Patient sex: M
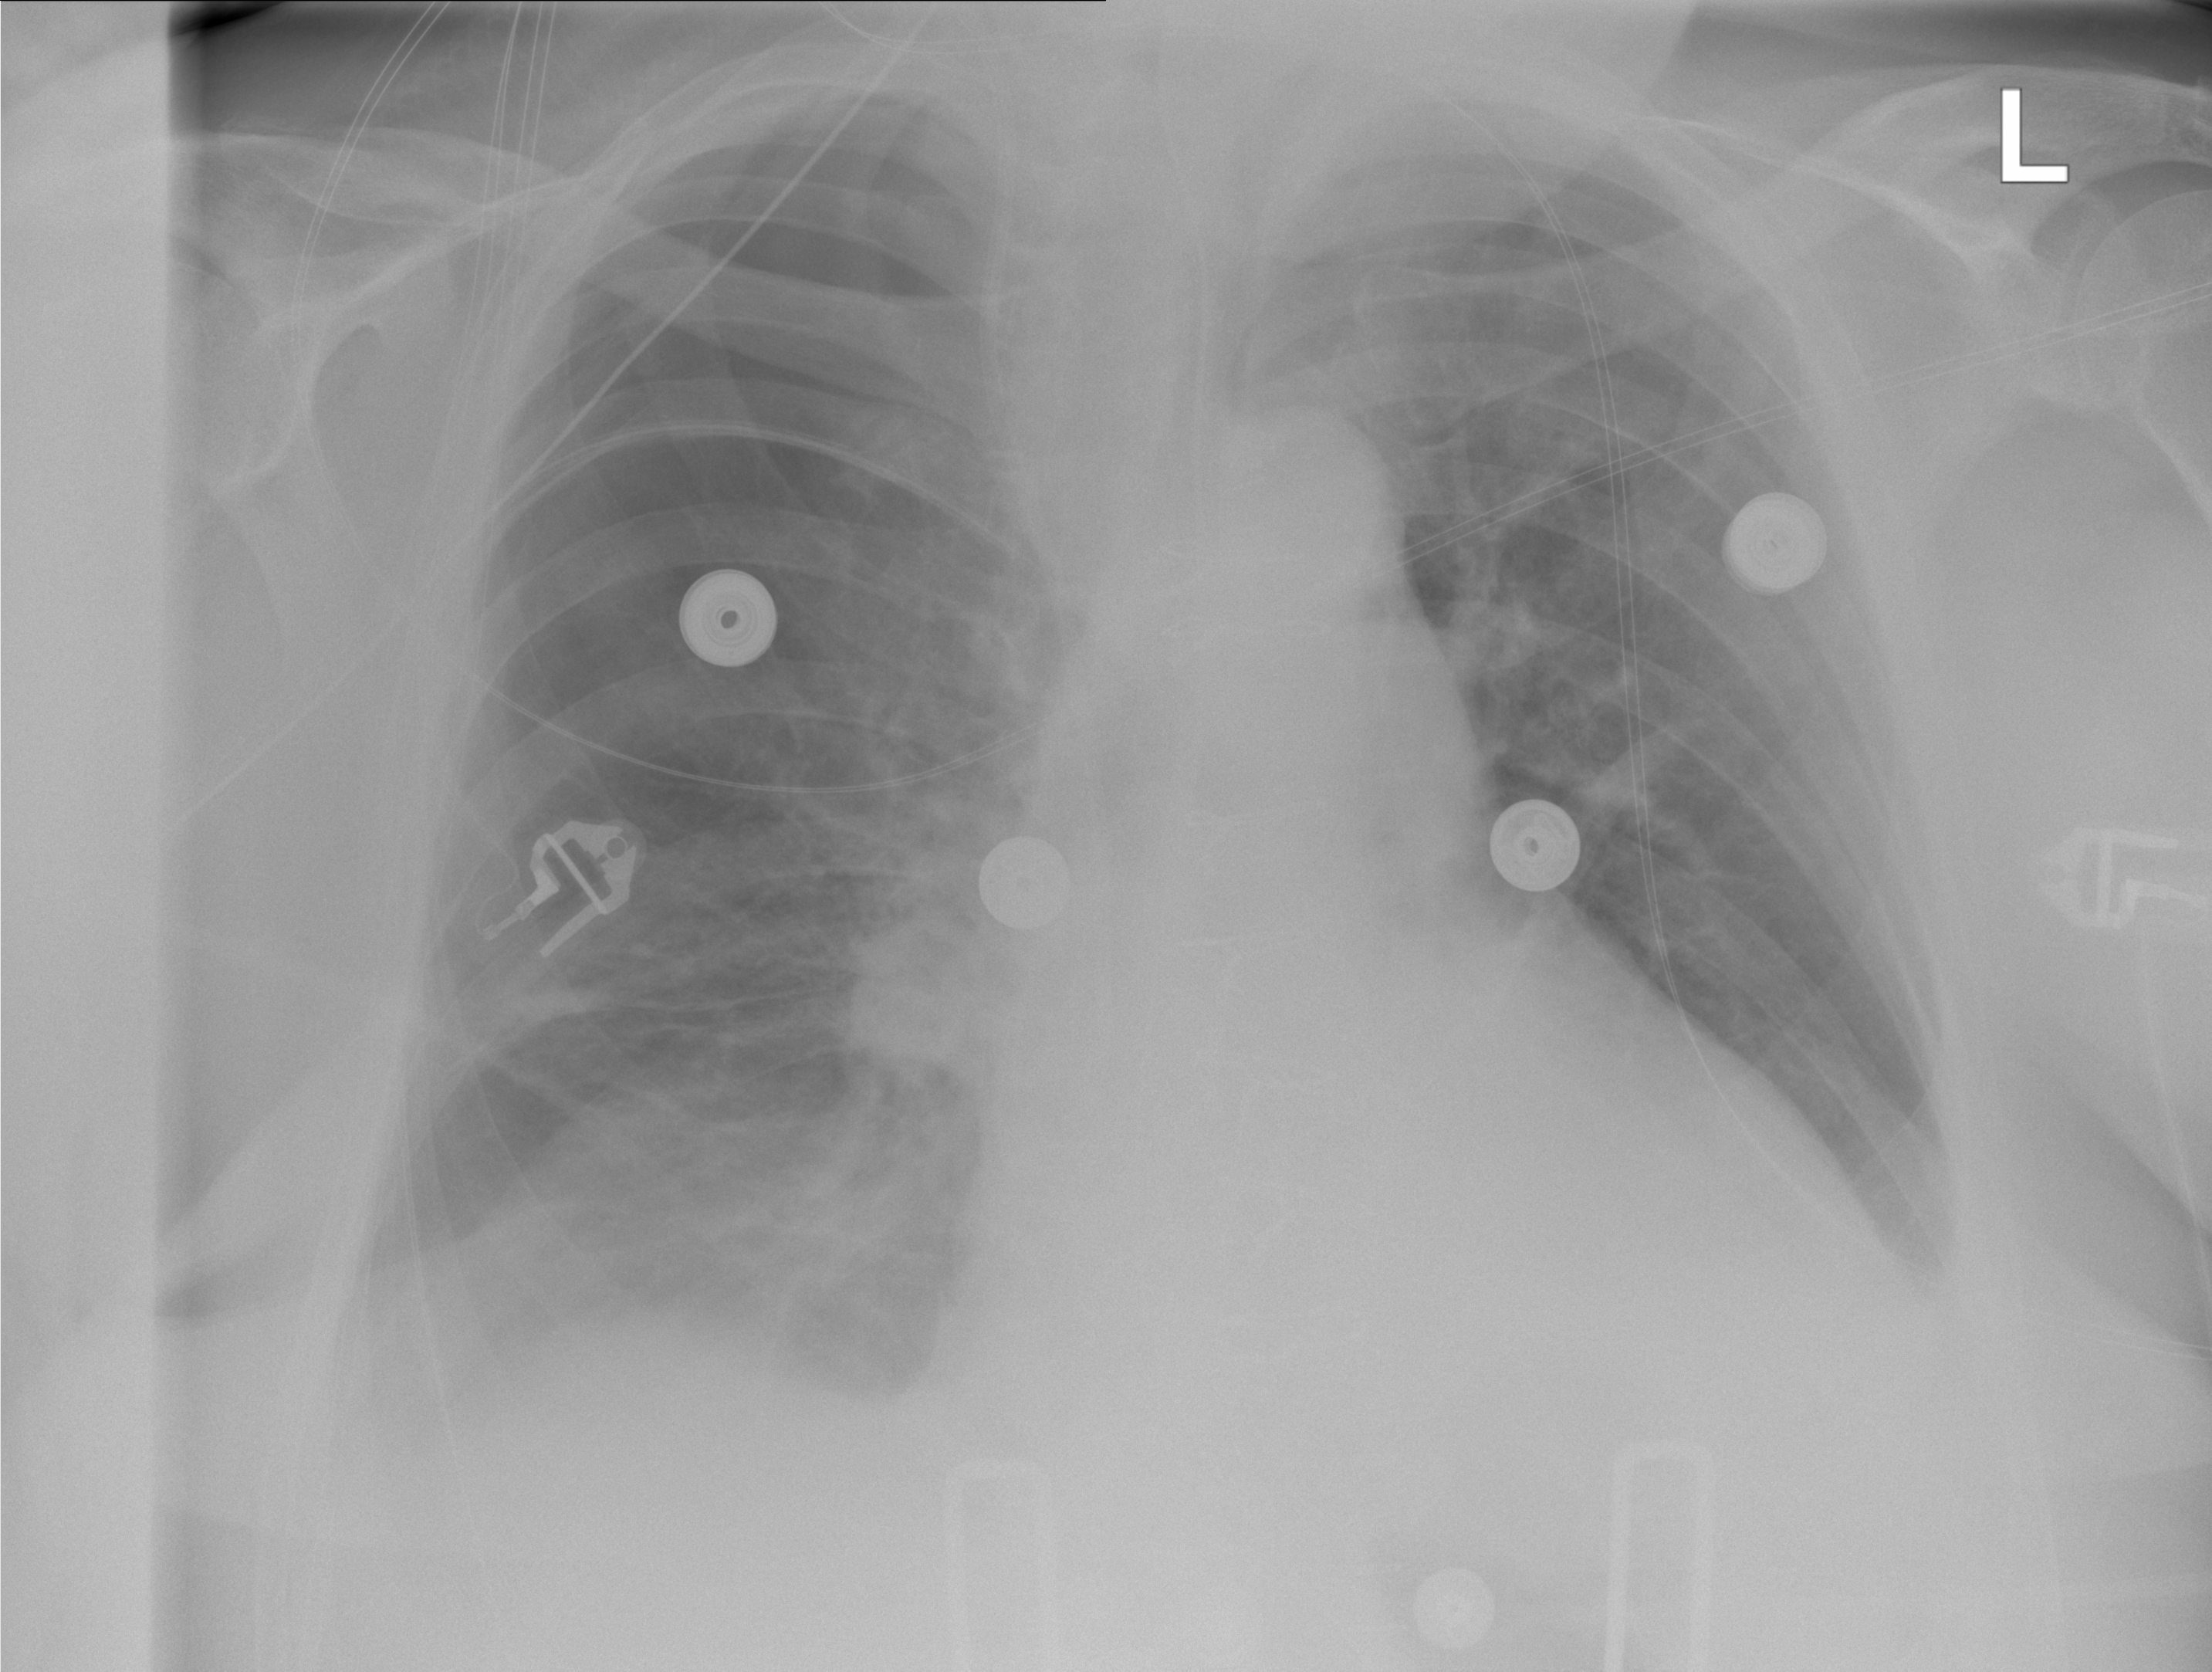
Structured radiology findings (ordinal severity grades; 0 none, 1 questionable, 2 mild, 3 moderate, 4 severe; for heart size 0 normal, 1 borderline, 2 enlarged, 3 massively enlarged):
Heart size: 1
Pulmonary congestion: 0
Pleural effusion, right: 2
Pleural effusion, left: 2
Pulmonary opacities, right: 0
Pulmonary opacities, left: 0
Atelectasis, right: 2
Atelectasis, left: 1